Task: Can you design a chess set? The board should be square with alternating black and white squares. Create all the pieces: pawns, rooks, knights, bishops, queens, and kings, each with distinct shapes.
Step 5218:
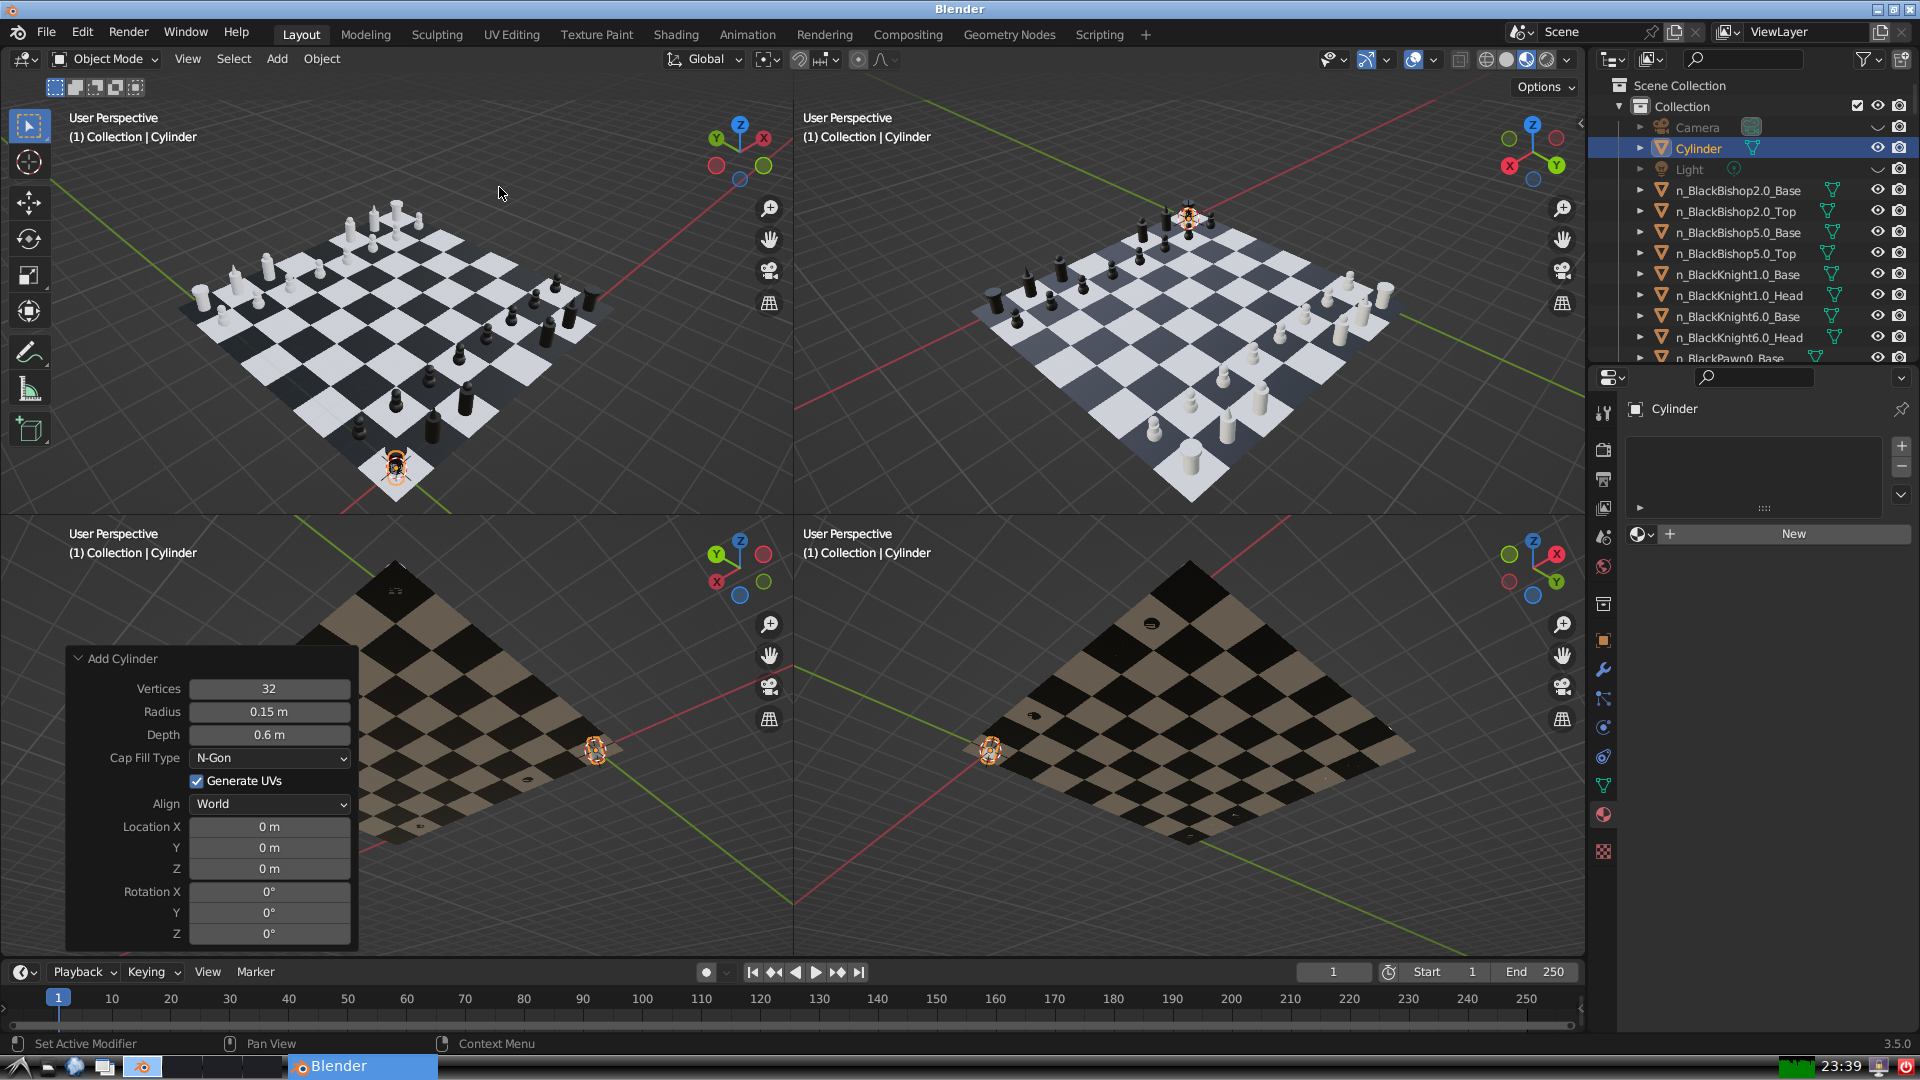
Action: {"mouse_move": [270, 708]}